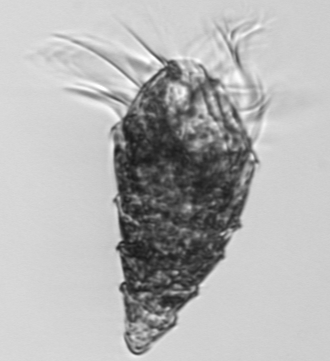
Label: Laboea_strobila